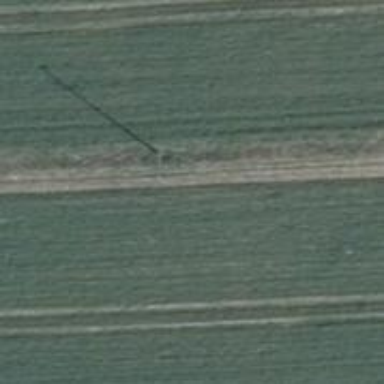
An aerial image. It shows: Power pole.